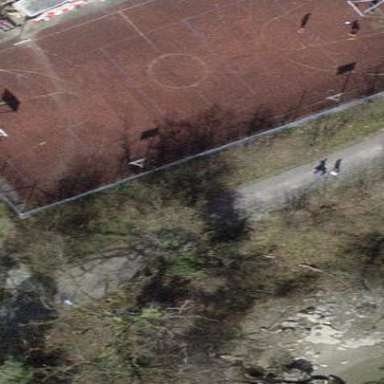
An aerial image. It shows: Basketball court on pitch.